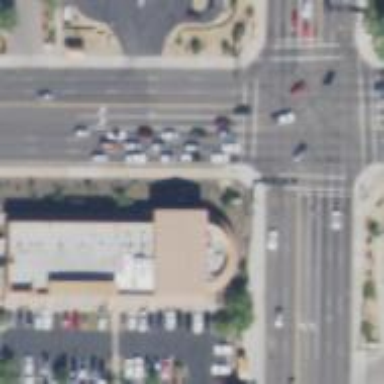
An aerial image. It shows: Solid stop line on the road.